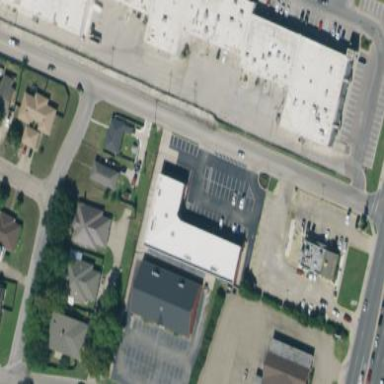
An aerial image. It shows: Retail building.